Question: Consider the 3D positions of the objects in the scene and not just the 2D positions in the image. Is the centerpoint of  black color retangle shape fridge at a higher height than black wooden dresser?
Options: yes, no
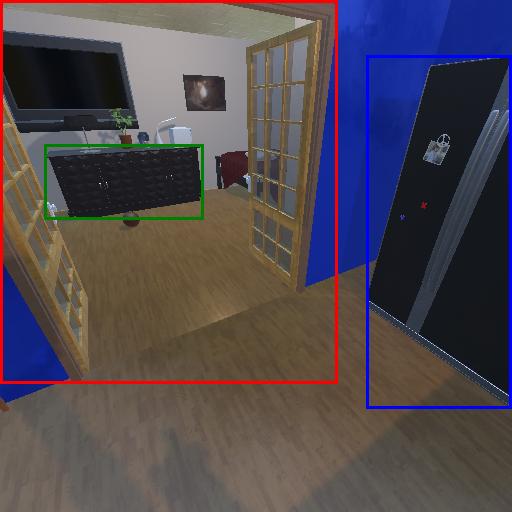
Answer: yes